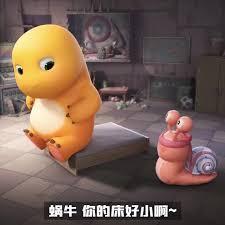
Label: nailong